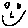
Label: smiley face